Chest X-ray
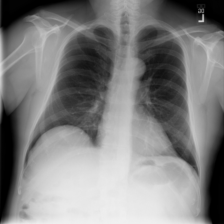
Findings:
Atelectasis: positive
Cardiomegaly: negative
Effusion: negative
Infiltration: negative
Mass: negative
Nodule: negative
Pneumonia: negative
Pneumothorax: negative
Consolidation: negative
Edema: negative
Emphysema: negative
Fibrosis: negative
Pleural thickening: negative
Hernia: negative